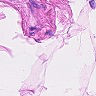
Metastatic tissue present: no